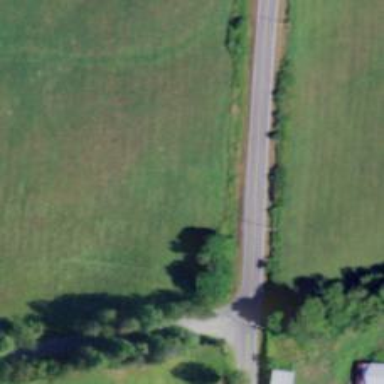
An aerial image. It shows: Tertiary road.